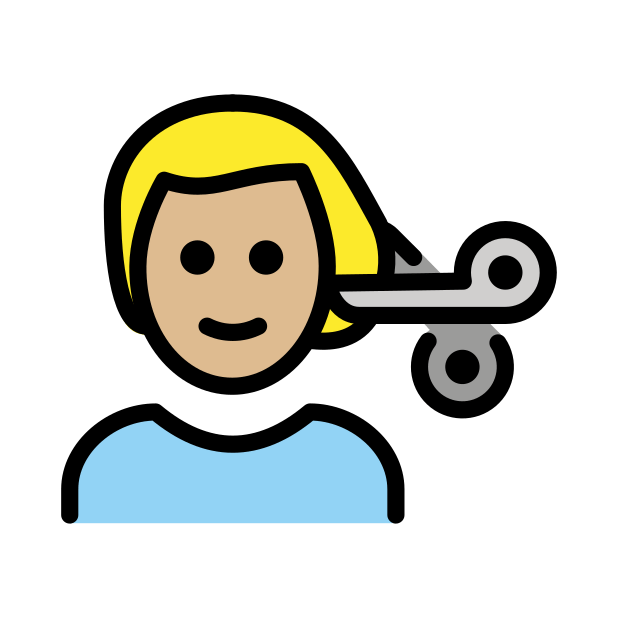
man getting haircut: medium-light skin tone